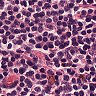
Metastatic tissue present: no